Aerial crown-view tile of a tropical tree (Barro Colorado Island, Panama), acquired 20240611:
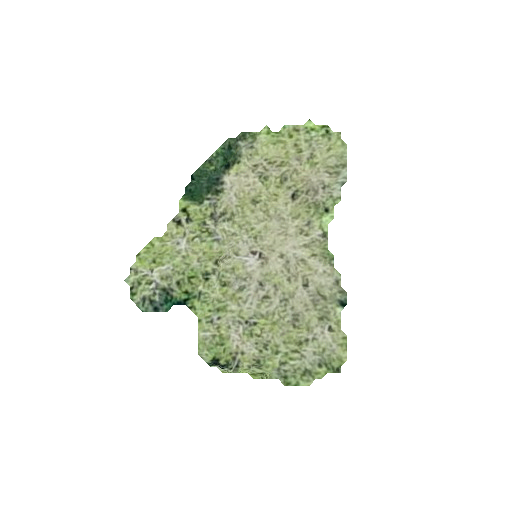
Species: Quararibea stenophylla
GBIF accepted scientific name: Quararibea stenophylla
Crown area: 61.976 m²